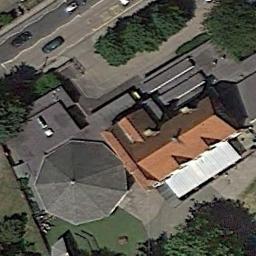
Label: church